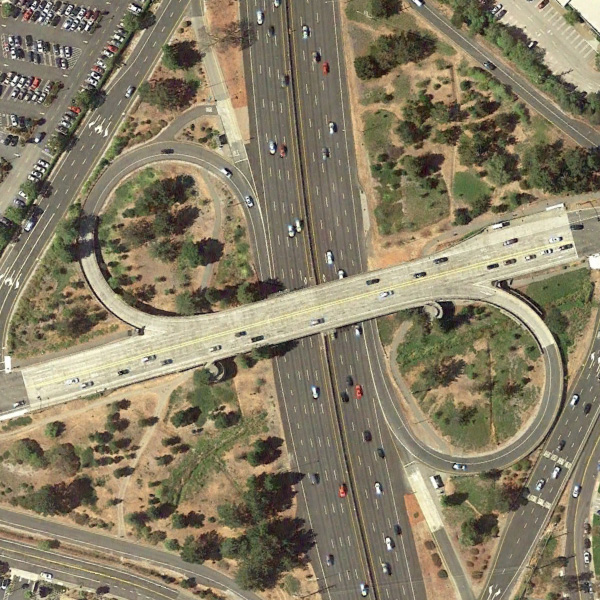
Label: Viaduct